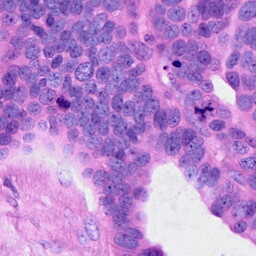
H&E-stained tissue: Ovarian